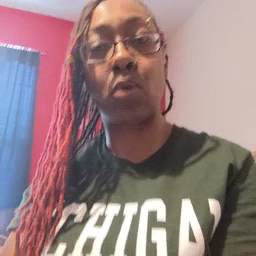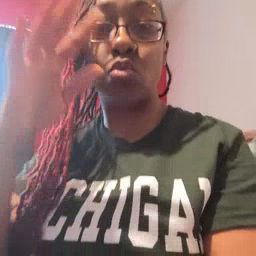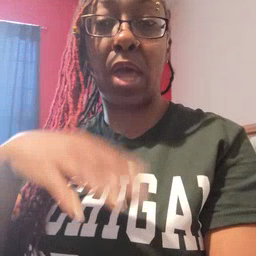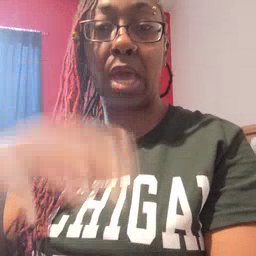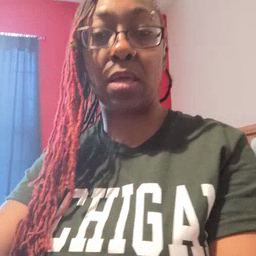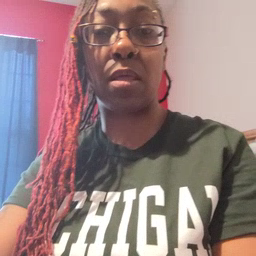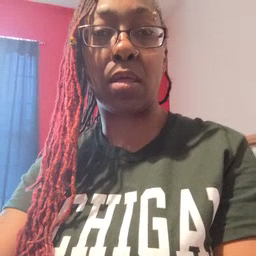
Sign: rain